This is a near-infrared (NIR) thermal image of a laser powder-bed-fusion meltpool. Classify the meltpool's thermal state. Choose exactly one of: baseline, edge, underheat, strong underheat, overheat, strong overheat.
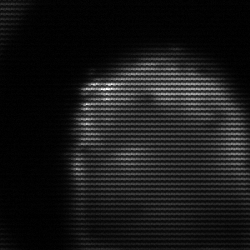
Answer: edge